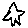
Label: star